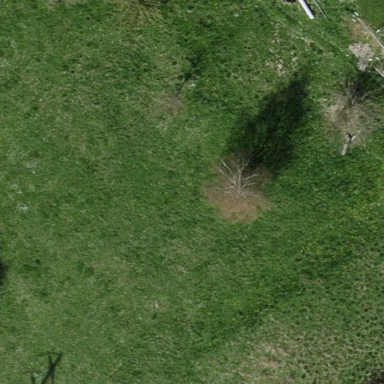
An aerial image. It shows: Open area covered with grass.